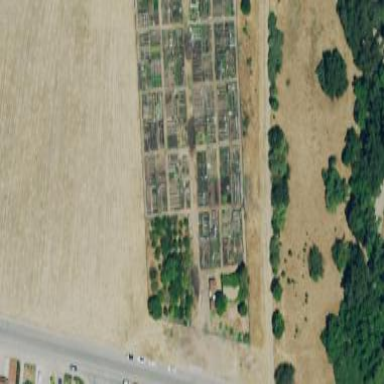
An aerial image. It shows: Area designated for allotments.